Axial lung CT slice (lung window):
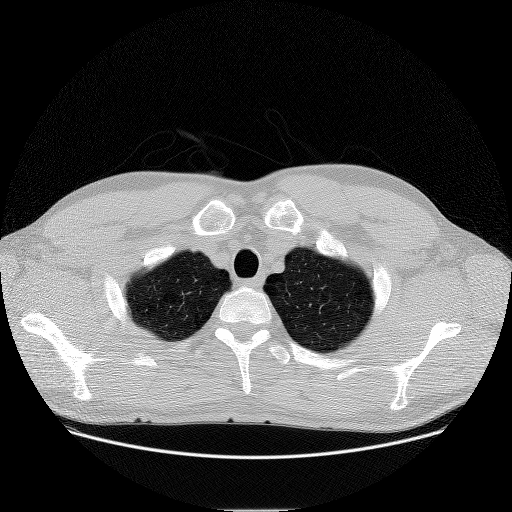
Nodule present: no